Aerial crown-view tile of a tropical tree (Barro Colorado Island, Panama), acquired 20250512:
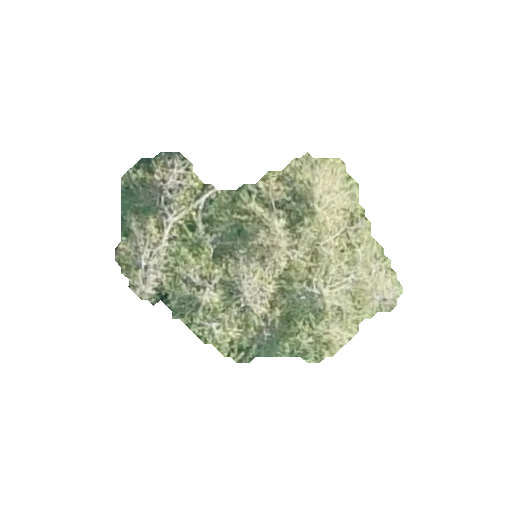
Species: Quararibea stenophylla
GBIF accepted scientific name: Quararibea stenophylla
Crown area: 62.51 m²